Question: Given my following table structure:

I'm trying to build a query that will return the number of per IP the last successful login of that same IP within the past hour.
For instance, you'll notice there are several failed attempts '(0)' from a single IP within the past hour, but since the last successful login (#145) there has only been 1 (#146), which is what I want returned.
This query should also be dynamic and return rows of grouped IPs.
So far this is what I have, but I think '@ipa' is returning 'NULL'
'''
SELECT COUNT(*) tries, @ipa := login_ip
FROM login_log
WHERE login_id > (
SELECT MAX(login_id)
FROM login_log
WHERE login_success = 1
AND login_ip = @ipa
)
AND login_success = 0
AND login_date > NOW() - 3600
GROUP BY login_ip
ORDER BY tries DESC;
'''
Thanks
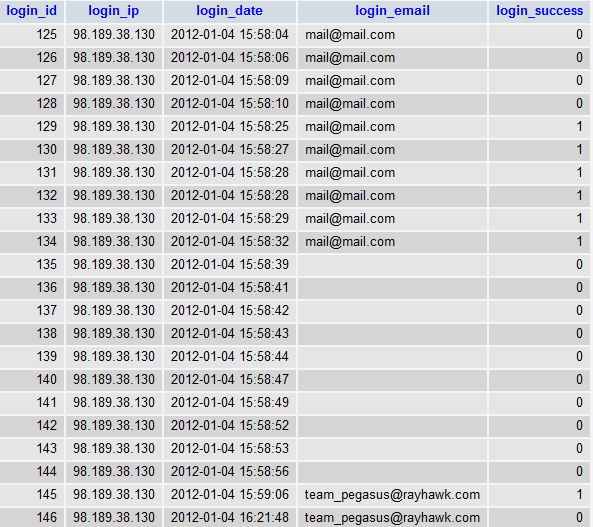
Answer: Alias the table and try it this way, as your '@ipa' variable is doing nothing for you:
'''
SELECT COUNT(1) tries, l.login_ip
FROM login_log l
WHERE login_id > (
SELECT MAX(login_id)
FROM login_log l2
WHERE l2.login_success = 1
AND l2.login_ip = l.login_ip
)
AND login_success = 0
AND login_date > NOW() - 3600
GROUP BY login_ip
ORDER BY tries DESC;
'''
Additionally, you can do this with a 'join':
'''
select
count(1) tries,
log1.login_ip
from
login_log log1
inner join (
select
login_ip,
max(login_date) as max_date
from
login_log
where
login_success = 1
group by
login_ip
) log2 on
log1.login_ip = log2.login_ip
where
log1.login_success = 0
and log1.login_date > NOW() - 3600
and log1.login_date > log2.max_date
group by
login_ip
order by tries desc
'''
You can try both ways and see which one is faster for you.